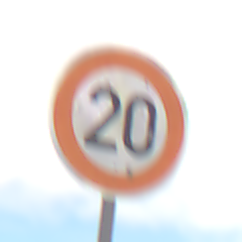
Verkehrszeichen: Geschwindigkeit20
Umgebung: Outdoor, Nature
Tageszeit: MorningAfternoon
Wetter: Overcast
Licht: Natural
Jahreszeit: Winter
Kontrast: LowContrast